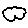
Label: cloud